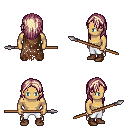
a pixel art fantasy rpg character, male body template, human, tanned skin, brown tattered cape, white pants, white blonde long hairstyle, brown shoes, spear, four views (front, back, left, right), 2x2 character sprite sheet, small pixel art, hard edges, no anti-aliasing